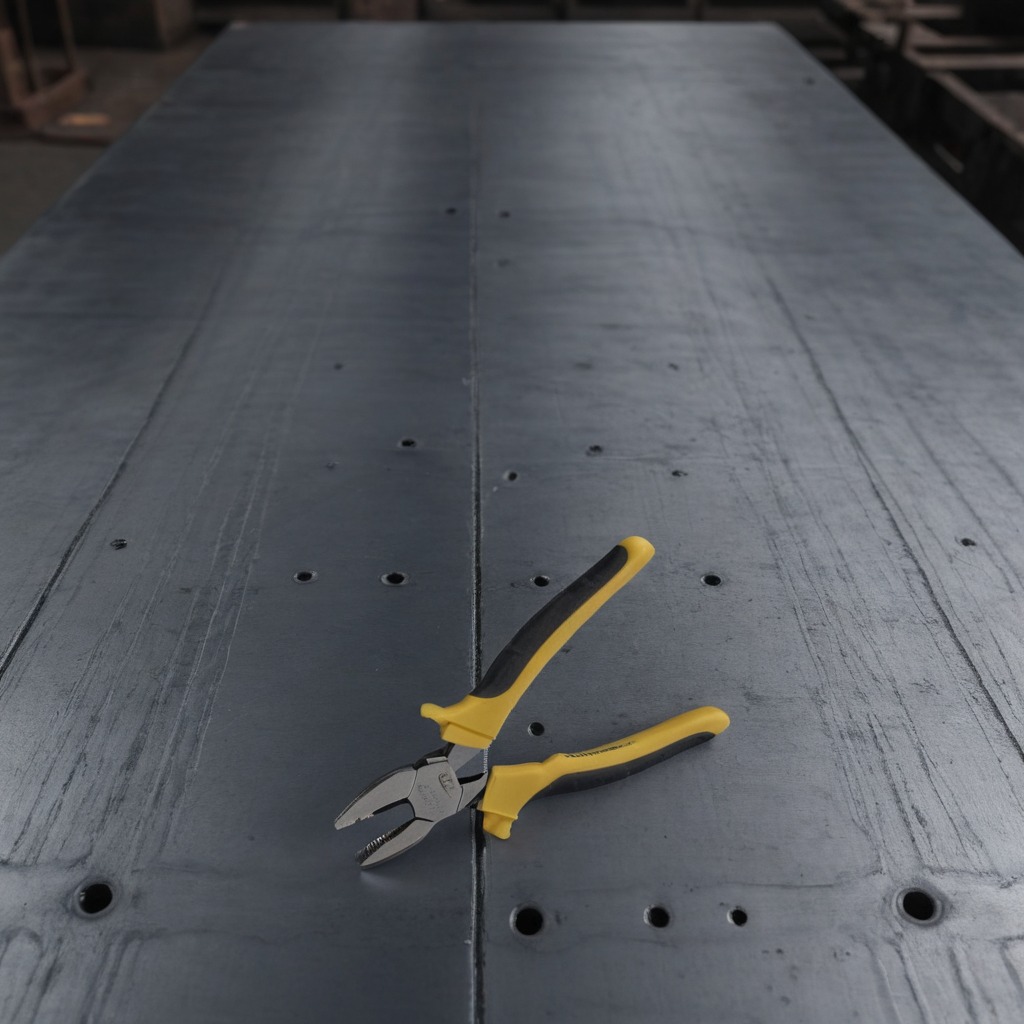
A plier is lying on a cold steel table in a mining workshop.